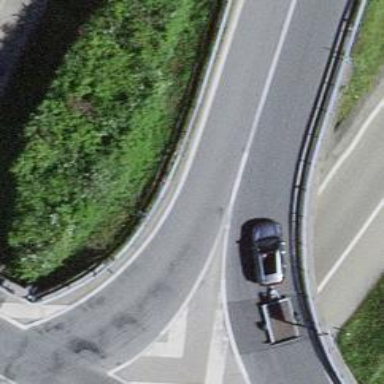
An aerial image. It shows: Asphalt surface bridge for trunk link highway.